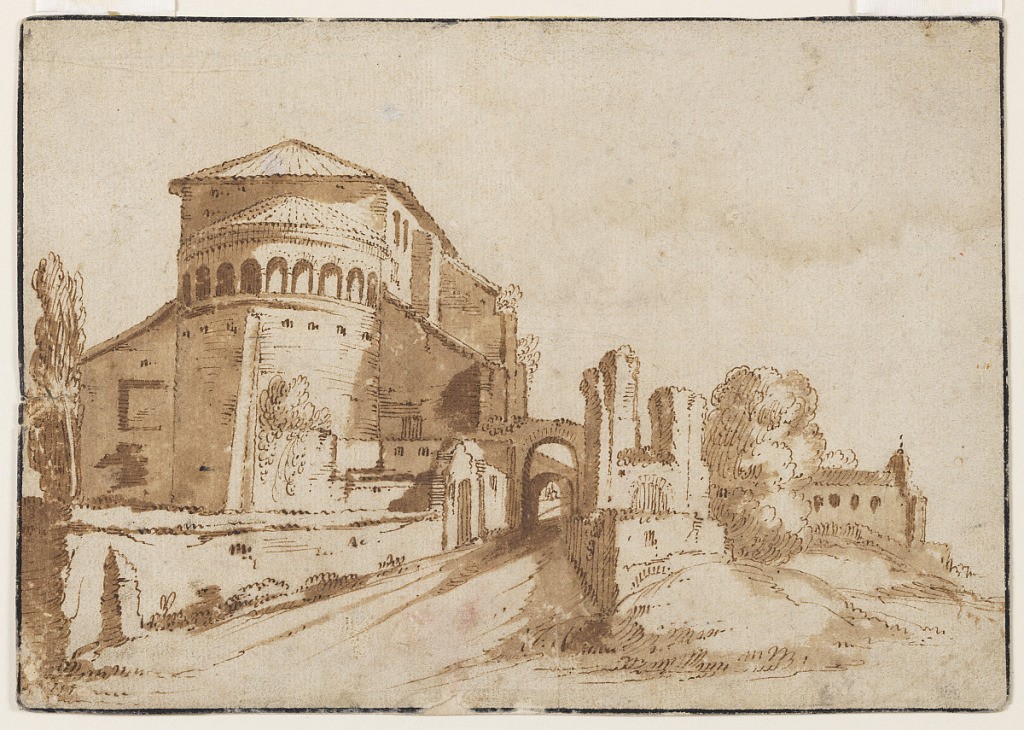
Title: View of Santi Giovanni e Paolo a Celio, Rome
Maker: Jacob van den Ulft, dutch, 1627 - 1689
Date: ca. 1650
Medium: Pen and ink, brush and wash on laid paper
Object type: Drawing
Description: The apse of the church appears at the left. Beside it, to the right, a street runs under two arches. Right, a low mound, ruin and flank of another church. Framing line.